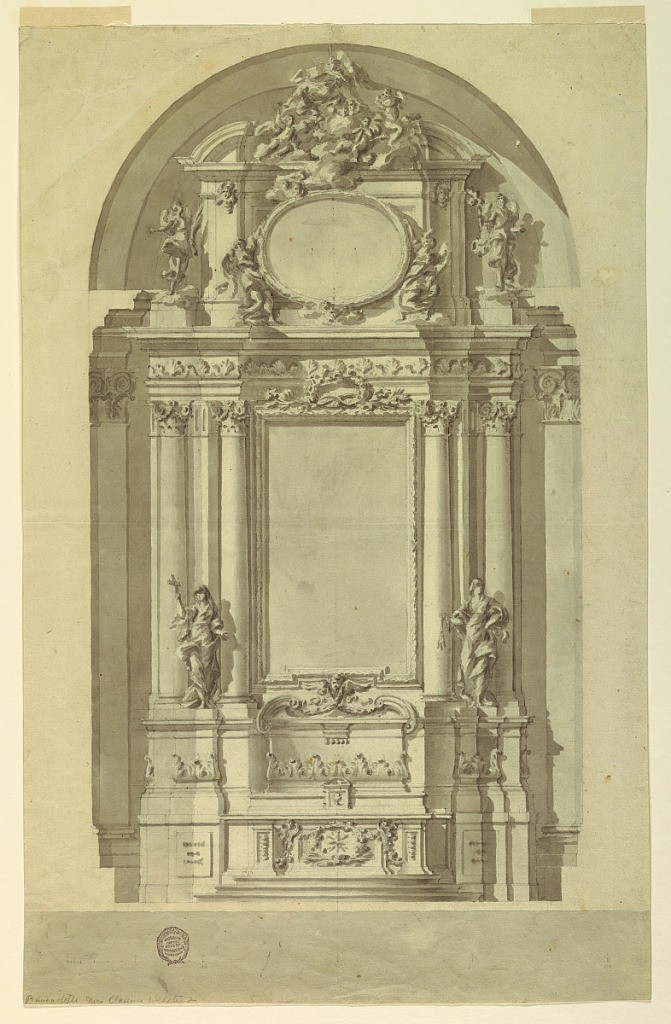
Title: Project for an Altar
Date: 1750–1775
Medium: Black chalk, pen and ink, brush and watercolor on paper
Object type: Drawing
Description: Elevation of an altar under an arch. At top, a broken pediment with a figural group on a cloud. Below, two angels frame a blank oval.  Below, a vertical rectangle is flanked by double columns and sculptural figures.